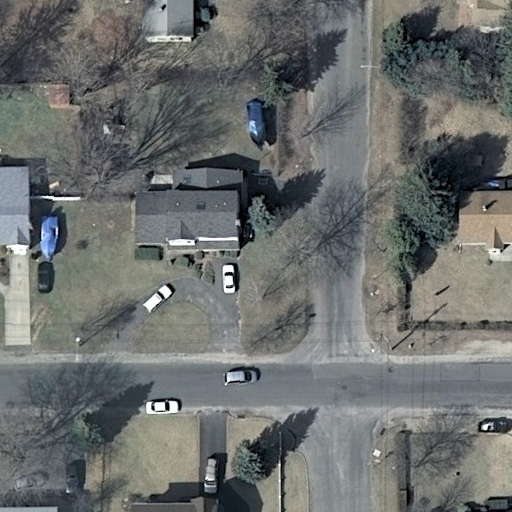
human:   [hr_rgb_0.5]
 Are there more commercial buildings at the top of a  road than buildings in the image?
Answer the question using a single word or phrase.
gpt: no

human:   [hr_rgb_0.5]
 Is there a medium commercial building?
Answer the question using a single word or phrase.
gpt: no

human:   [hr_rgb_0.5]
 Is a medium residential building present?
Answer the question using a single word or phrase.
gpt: yes

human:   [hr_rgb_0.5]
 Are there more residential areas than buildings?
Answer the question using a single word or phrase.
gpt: no

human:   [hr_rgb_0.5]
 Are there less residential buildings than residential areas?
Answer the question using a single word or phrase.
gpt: no

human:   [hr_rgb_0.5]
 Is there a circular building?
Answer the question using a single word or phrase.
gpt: no

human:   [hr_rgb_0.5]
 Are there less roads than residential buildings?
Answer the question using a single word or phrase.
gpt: yes

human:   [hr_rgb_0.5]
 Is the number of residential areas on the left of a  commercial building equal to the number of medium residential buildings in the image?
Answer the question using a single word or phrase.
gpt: no

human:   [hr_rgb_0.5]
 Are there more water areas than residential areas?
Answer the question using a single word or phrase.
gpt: no

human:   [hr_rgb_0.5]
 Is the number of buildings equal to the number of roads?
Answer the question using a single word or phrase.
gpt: no

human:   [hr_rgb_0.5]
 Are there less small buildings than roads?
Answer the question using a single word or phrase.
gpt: no

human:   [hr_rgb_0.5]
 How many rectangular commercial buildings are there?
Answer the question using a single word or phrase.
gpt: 0

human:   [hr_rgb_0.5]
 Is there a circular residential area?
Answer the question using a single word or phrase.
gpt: no

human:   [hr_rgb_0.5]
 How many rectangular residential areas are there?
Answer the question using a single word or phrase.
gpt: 1

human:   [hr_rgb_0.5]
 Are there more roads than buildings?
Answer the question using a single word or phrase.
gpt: no

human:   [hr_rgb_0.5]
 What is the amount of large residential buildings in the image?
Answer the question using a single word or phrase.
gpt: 0

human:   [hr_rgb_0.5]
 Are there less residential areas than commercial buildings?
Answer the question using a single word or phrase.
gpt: no

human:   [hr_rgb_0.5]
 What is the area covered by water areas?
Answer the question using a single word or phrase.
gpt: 0m2

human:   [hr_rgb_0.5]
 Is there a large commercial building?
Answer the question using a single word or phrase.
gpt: no

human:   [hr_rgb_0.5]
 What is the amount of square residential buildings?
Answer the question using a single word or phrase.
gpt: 0

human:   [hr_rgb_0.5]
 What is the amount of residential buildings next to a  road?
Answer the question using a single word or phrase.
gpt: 6

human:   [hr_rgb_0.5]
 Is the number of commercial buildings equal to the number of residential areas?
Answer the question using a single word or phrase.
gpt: no

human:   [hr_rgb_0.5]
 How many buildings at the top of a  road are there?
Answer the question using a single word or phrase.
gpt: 5

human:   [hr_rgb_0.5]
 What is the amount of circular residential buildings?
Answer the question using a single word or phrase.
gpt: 0

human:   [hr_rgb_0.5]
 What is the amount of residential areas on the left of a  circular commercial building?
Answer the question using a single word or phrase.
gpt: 0

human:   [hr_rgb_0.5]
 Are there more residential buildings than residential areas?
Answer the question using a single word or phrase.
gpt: yes

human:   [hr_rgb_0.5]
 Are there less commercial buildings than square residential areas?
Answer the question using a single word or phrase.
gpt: no

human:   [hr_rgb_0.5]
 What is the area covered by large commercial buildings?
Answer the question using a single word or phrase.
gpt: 0m2

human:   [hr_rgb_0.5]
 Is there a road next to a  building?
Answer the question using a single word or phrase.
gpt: yes

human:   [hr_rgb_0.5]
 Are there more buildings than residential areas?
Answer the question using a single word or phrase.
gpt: yes

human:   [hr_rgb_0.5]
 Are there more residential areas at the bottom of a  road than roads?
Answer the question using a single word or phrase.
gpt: no

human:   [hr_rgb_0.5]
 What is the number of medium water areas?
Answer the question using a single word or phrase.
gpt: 0

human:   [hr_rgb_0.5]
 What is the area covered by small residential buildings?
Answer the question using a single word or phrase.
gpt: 234m2

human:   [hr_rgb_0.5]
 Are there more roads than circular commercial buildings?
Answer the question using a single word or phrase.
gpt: yes

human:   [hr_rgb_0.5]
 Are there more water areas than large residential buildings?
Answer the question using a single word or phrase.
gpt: no

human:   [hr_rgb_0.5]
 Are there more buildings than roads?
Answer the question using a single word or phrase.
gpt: yes